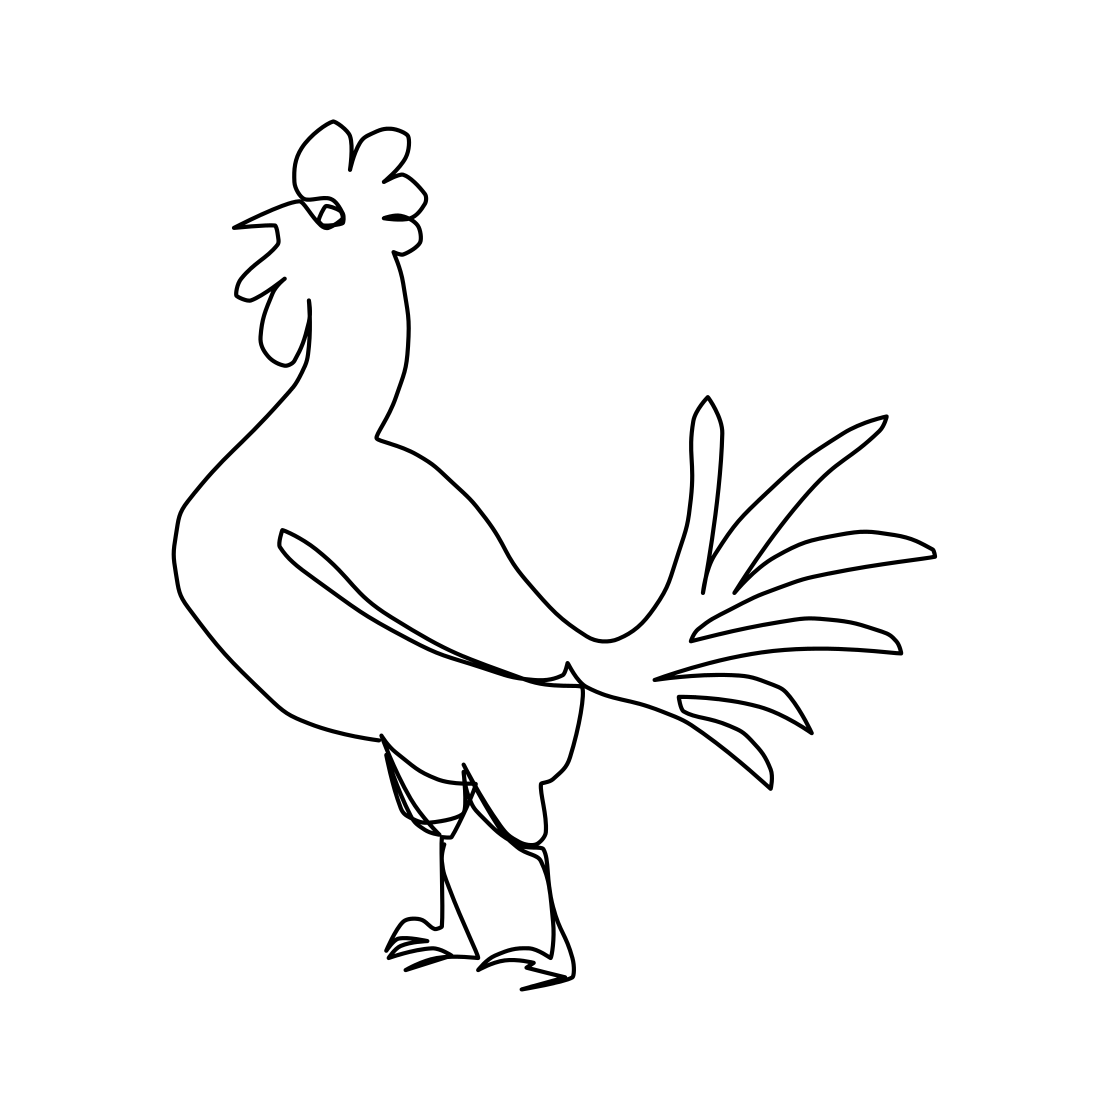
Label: rooster